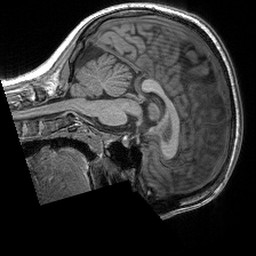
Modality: T1w
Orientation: sagittal
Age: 21
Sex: female
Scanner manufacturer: siemens
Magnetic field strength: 3 T
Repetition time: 2.4 s
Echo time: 0.00191 s